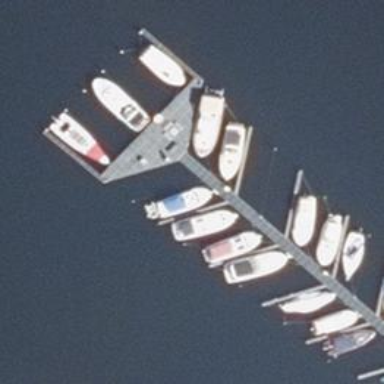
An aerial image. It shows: Man-made pier.